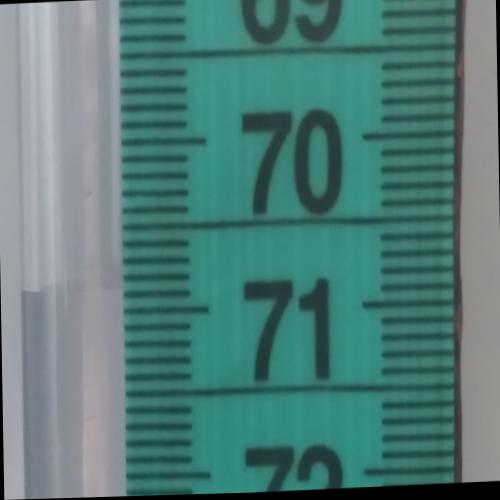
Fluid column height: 70.9 cm